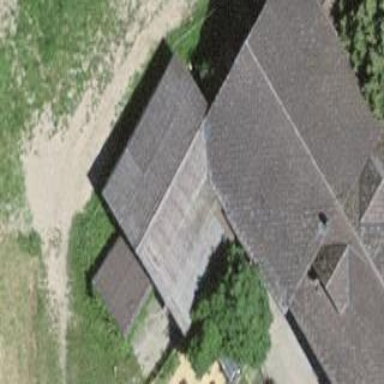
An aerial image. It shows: Farm building.